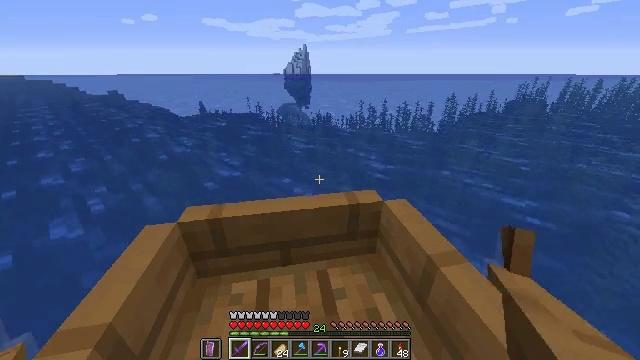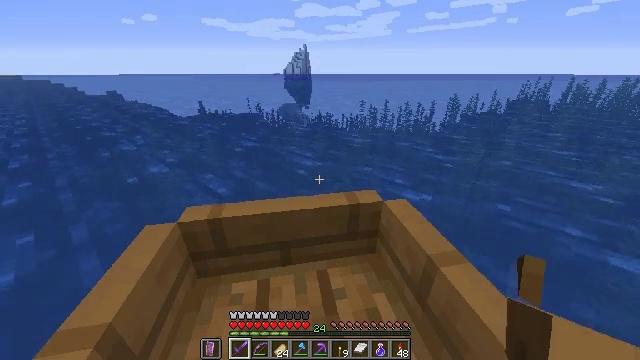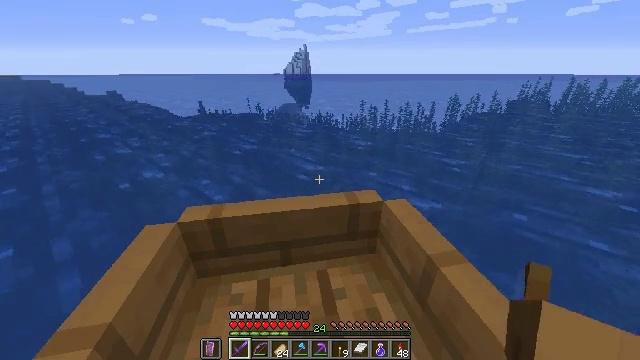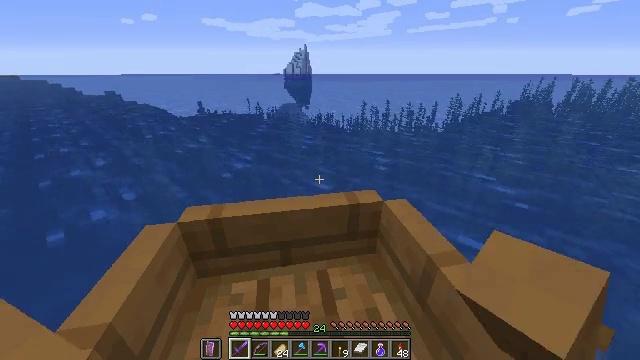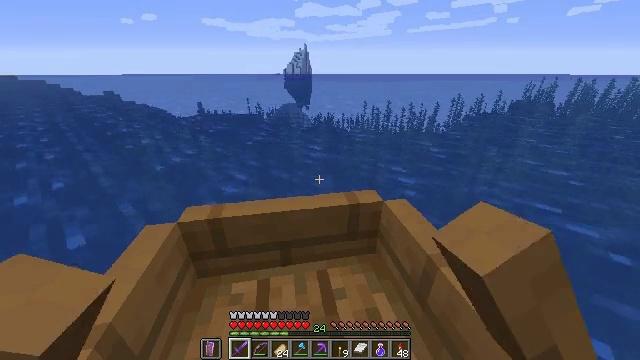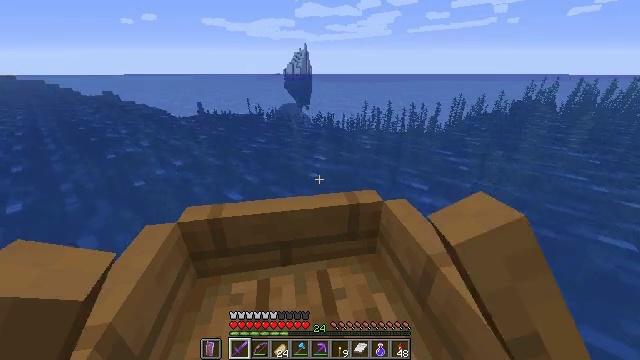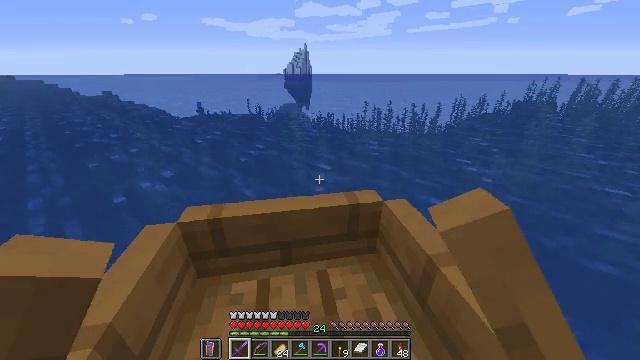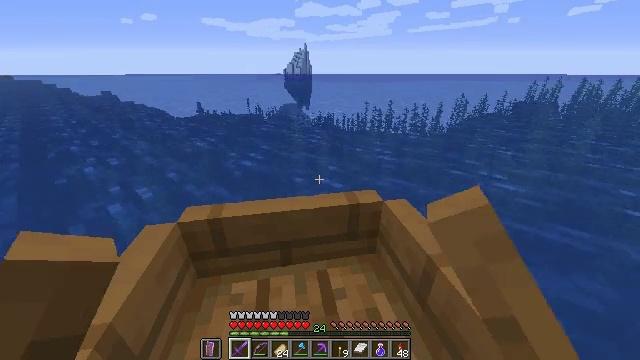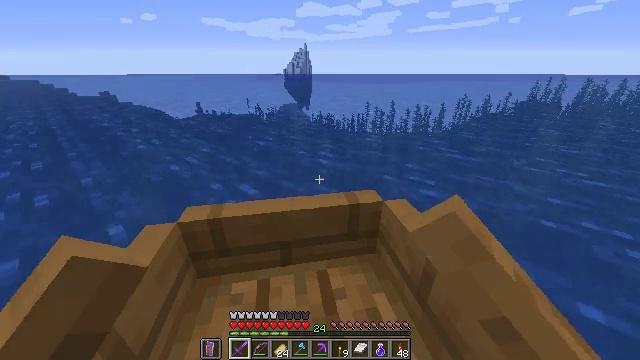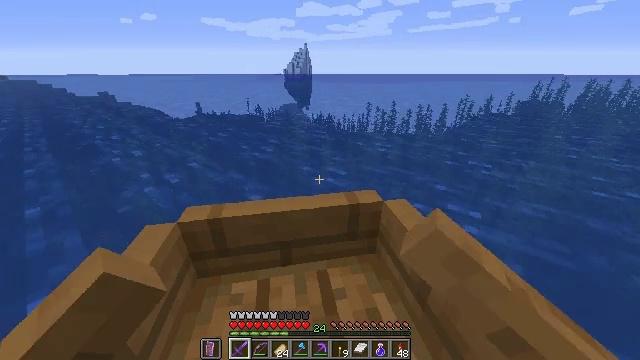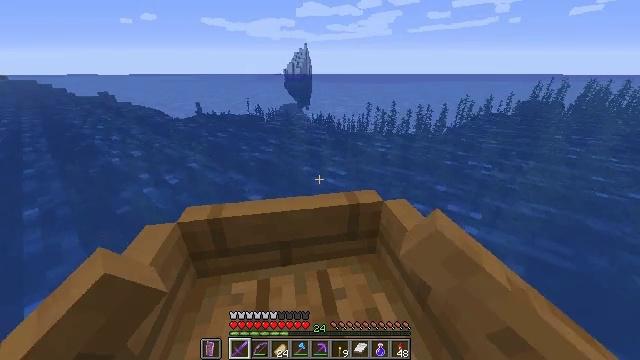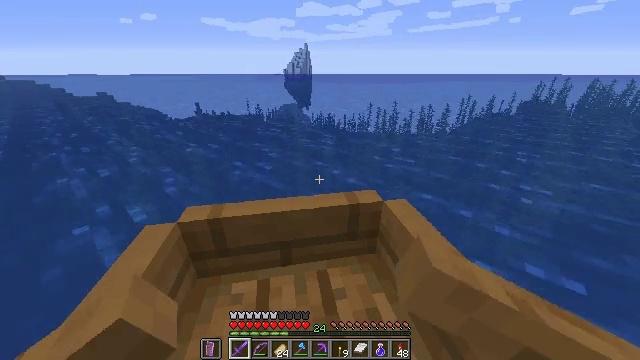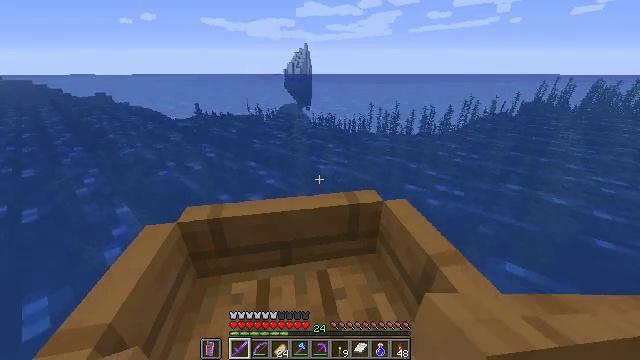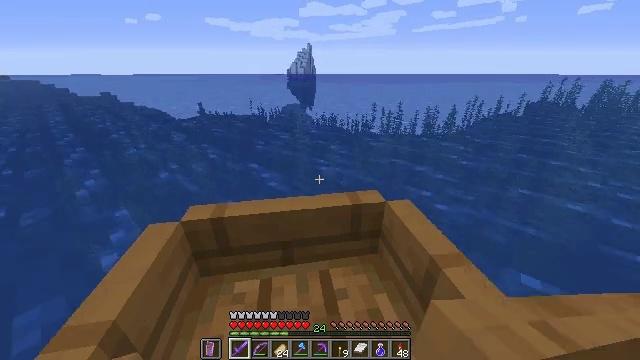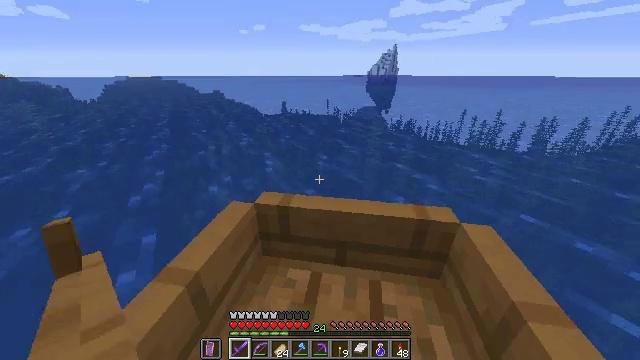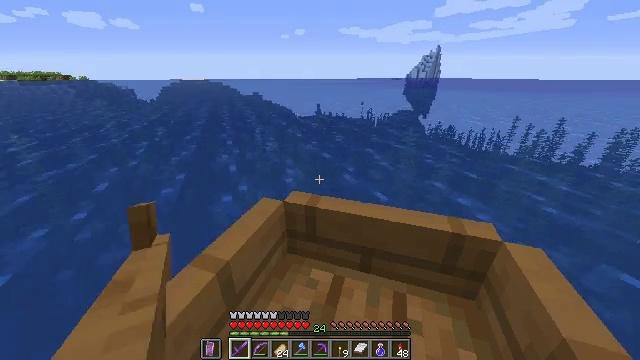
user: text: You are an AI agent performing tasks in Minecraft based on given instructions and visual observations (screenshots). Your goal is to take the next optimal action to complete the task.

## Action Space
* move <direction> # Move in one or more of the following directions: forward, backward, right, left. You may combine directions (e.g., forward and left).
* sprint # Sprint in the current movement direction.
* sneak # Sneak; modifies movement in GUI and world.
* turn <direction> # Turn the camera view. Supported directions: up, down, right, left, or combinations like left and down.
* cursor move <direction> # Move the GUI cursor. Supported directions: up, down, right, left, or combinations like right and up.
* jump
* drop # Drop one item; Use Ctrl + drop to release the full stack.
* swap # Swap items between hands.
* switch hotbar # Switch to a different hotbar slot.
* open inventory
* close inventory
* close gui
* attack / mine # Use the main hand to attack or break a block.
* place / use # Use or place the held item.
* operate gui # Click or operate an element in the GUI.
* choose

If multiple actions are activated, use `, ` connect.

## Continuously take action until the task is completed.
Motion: motion action
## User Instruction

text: Remove stone brick stairs from the inventory.
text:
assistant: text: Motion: move forward
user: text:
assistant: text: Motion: move forward
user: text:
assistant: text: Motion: move forward
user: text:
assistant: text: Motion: move forward
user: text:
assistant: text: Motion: move forward
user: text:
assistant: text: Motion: move forward
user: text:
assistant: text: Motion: move forward
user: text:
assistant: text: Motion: move forward
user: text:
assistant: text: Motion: move forward
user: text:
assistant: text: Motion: move forward
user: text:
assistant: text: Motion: move forward
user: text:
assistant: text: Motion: move forward
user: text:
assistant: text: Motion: move forward
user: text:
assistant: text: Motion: move forward, turn left
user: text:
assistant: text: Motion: move forward, turn left
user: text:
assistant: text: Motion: move forward
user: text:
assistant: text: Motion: move forward
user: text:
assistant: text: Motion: move forward
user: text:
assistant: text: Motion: move forward
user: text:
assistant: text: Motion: move forward
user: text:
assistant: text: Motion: move forward
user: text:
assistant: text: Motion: move forward
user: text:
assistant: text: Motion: move forward
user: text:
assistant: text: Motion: move forward
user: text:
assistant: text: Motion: move forward
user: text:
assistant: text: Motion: move forward
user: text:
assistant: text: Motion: move forward
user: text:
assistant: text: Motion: move forward
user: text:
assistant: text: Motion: move forward
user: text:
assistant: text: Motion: move forward